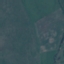
Label: Pasture